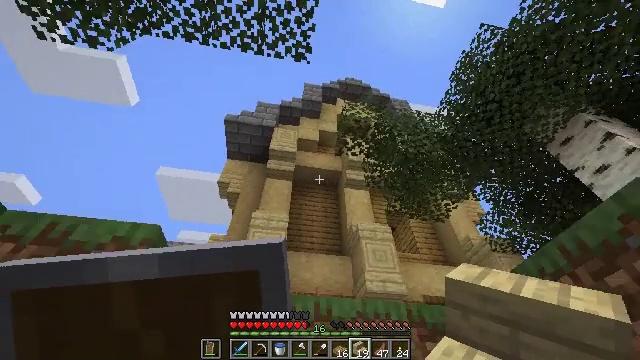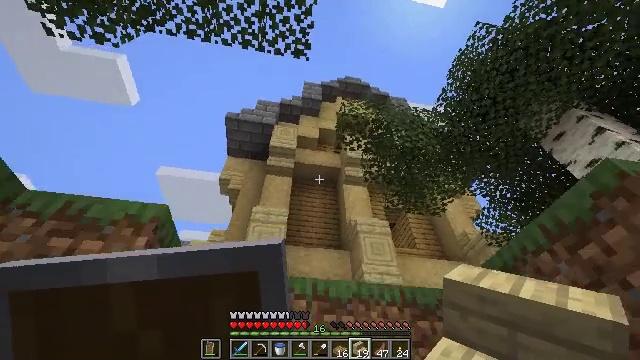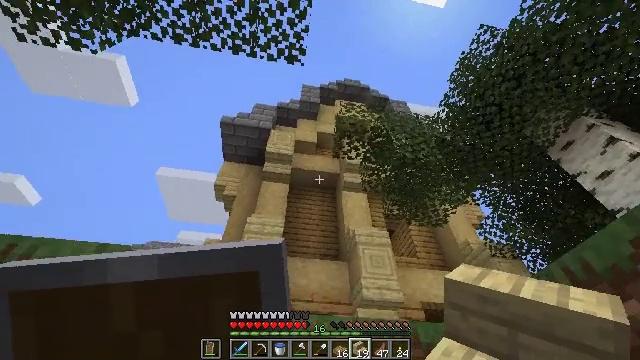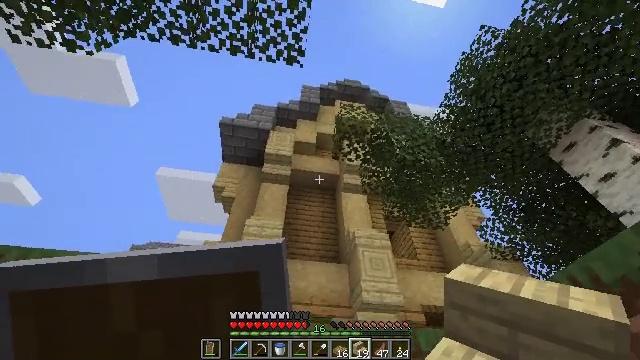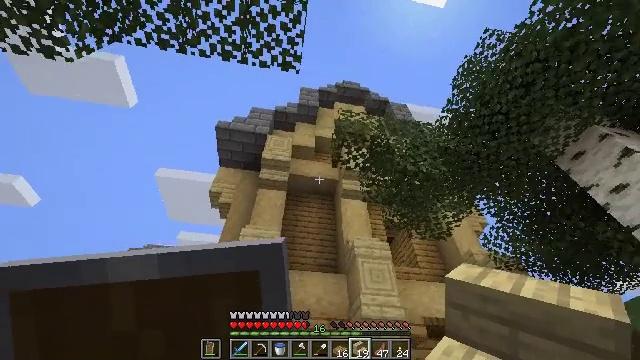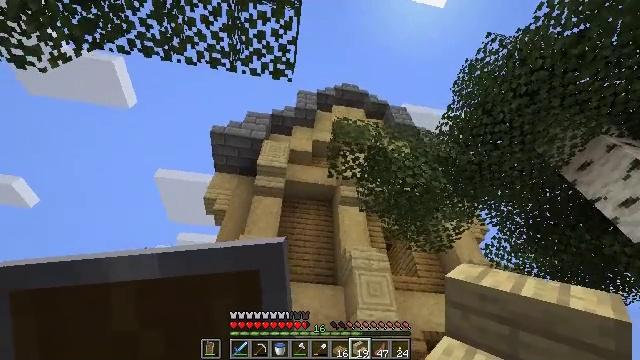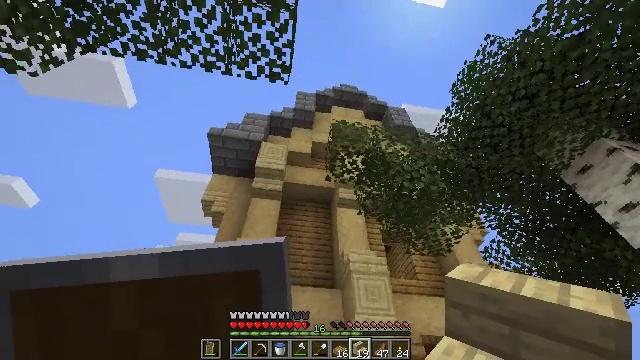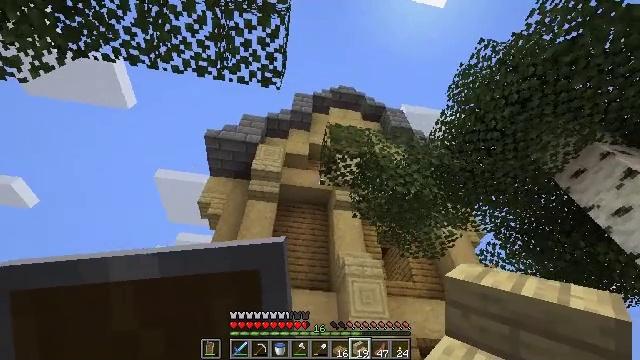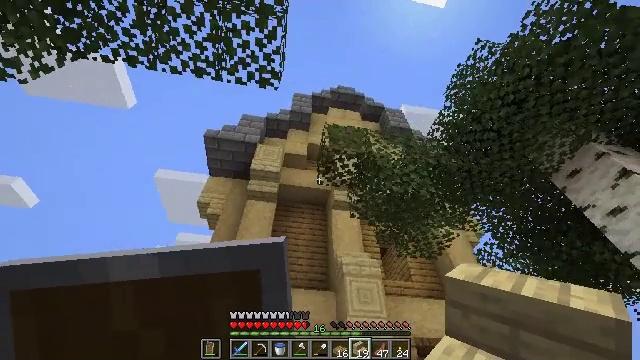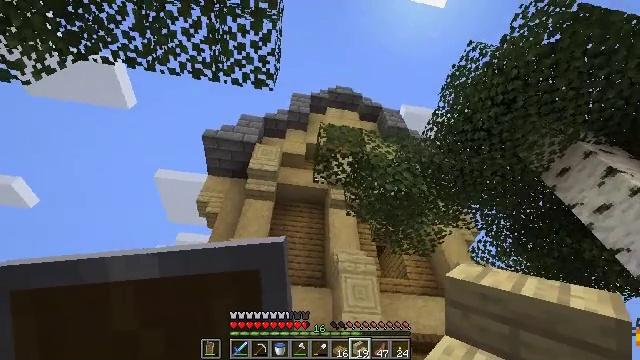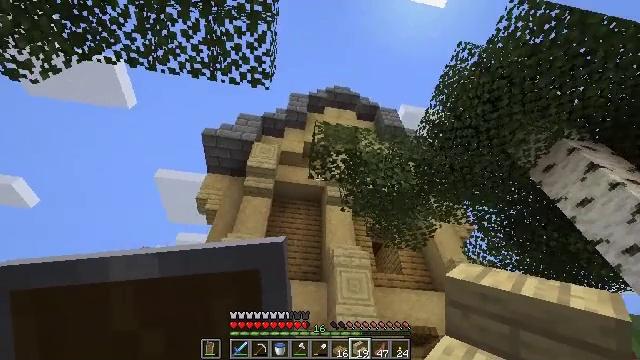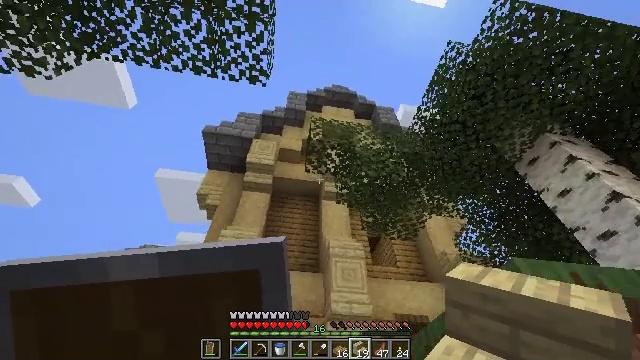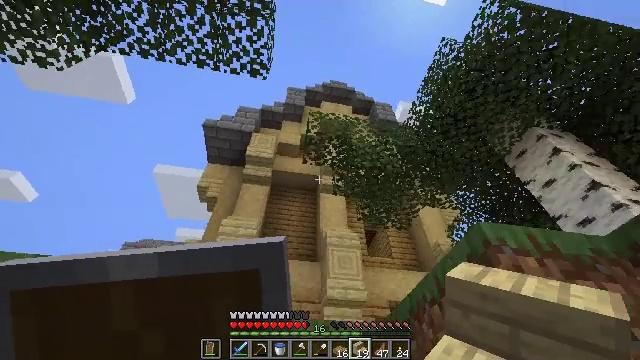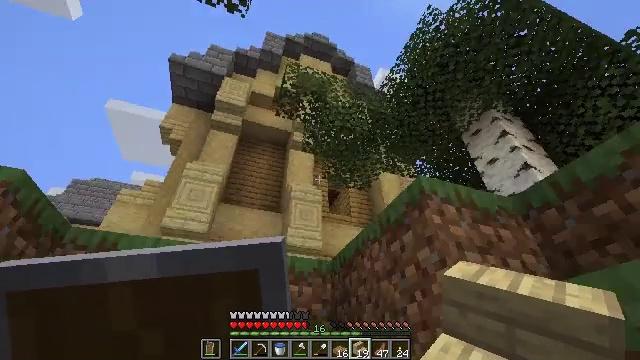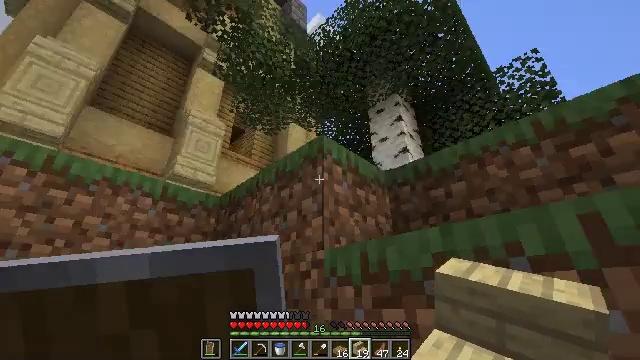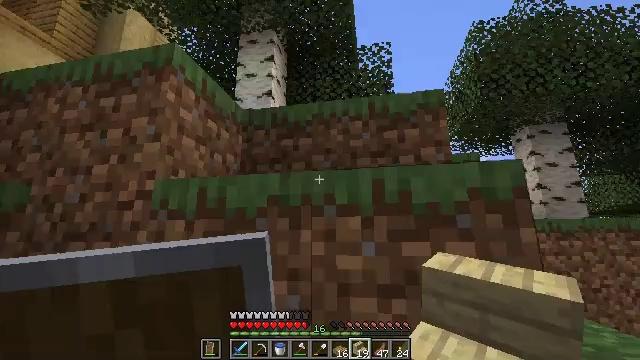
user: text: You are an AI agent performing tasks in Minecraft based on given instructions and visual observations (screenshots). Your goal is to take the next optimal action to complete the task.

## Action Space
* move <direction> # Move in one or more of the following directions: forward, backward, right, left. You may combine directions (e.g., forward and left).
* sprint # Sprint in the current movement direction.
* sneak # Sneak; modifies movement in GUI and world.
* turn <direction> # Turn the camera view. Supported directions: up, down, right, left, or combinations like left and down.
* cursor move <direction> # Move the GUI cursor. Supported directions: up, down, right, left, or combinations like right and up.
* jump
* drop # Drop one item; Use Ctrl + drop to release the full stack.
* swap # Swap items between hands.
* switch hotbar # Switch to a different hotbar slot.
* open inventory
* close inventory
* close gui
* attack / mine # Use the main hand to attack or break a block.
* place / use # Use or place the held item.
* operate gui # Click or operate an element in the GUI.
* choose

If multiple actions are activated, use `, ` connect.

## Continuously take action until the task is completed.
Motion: motion action
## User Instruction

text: Use your axe to get birch logs.
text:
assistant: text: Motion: move back and move right
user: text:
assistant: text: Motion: move back and move right, jump
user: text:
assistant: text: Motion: move back and move right, jump
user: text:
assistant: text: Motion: move back and move right, jump
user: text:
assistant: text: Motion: move back and move right
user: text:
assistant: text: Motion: move back and move right
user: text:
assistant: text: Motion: move back and move right
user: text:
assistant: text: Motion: move back and move right
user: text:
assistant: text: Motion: move back and move right
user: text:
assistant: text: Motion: move right
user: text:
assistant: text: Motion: move right
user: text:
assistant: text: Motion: no_op
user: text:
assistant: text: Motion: turn right and down
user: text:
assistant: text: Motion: turn right and down
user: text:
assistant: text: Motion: turn right and down
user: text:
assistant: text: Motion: turn right and down
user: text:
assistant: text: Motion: turn down
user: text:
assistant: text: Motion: turn down
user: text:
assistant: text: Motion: turn right and down
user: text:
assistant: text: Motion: turn right and down
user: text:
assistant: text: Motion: turn right and down
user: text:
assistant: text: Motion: turn right and down
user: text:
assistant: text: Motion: no_op
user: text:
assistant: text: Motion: no_op
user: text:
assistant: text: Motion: move forward
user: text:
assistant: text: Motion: move forward, turn down
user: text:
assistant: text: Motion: move forward, turn left and down
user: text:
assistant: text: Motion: move forward, turn left and down
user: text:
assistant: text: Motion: move forward, turn left and down
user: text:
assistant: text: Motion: move forward